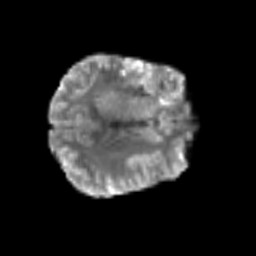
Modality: T2w
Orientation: axial
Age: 50
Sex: male
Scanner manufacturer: siemens
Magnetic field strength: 3 T
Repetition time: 6.1 s
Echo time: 0.101 s